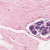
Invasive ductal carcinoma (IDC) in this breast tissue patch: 0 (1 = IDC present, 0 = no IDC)